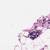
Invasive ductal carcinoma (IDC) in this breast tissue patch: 0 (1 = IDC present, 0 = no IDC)